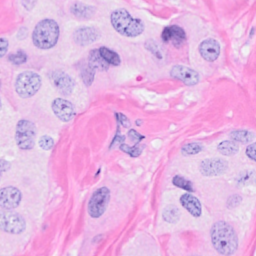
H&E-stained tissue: Breast